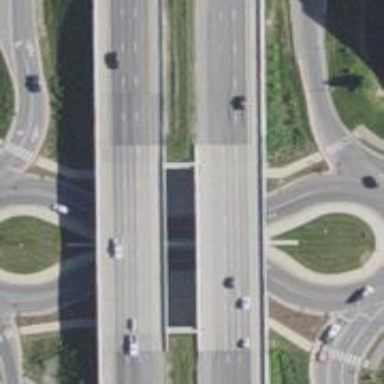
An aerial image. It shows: Bridge over motorway.